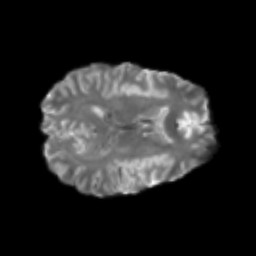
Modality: T2w
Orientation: axial
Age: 25
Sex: male
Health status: healthy
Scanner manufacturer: philips
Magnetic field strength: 3 T
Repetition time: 4.366 s
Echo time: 0.09797 s